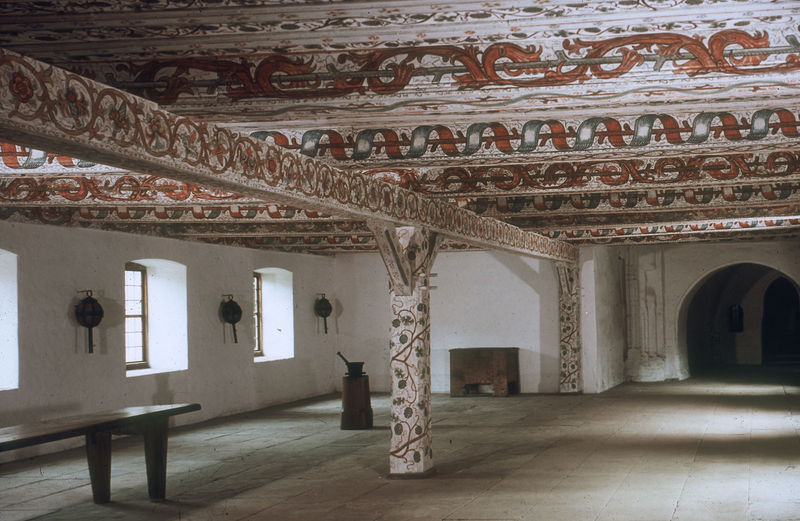
Titel: Kloster Wienhausen (Zisterzienserkloster)
Standort: Wienhausen (EU - D - Nds)
Schlagwörter: blätter, weiß, grün, holz, pfeiler, raum, schmuck, tisch, blüten, rot, ornament, flach, decke, früchte, ranken, bogen, saal, ornamente, balken, pfosten, holztisch, schlicht, blattwerk, naturalistisch, bemalung, mörser, e, wiederholend, kalkputz